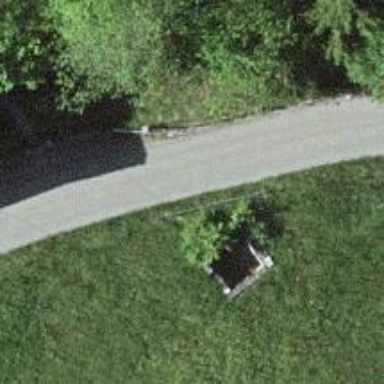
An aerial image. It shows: Culvert tunnel.